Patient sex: F
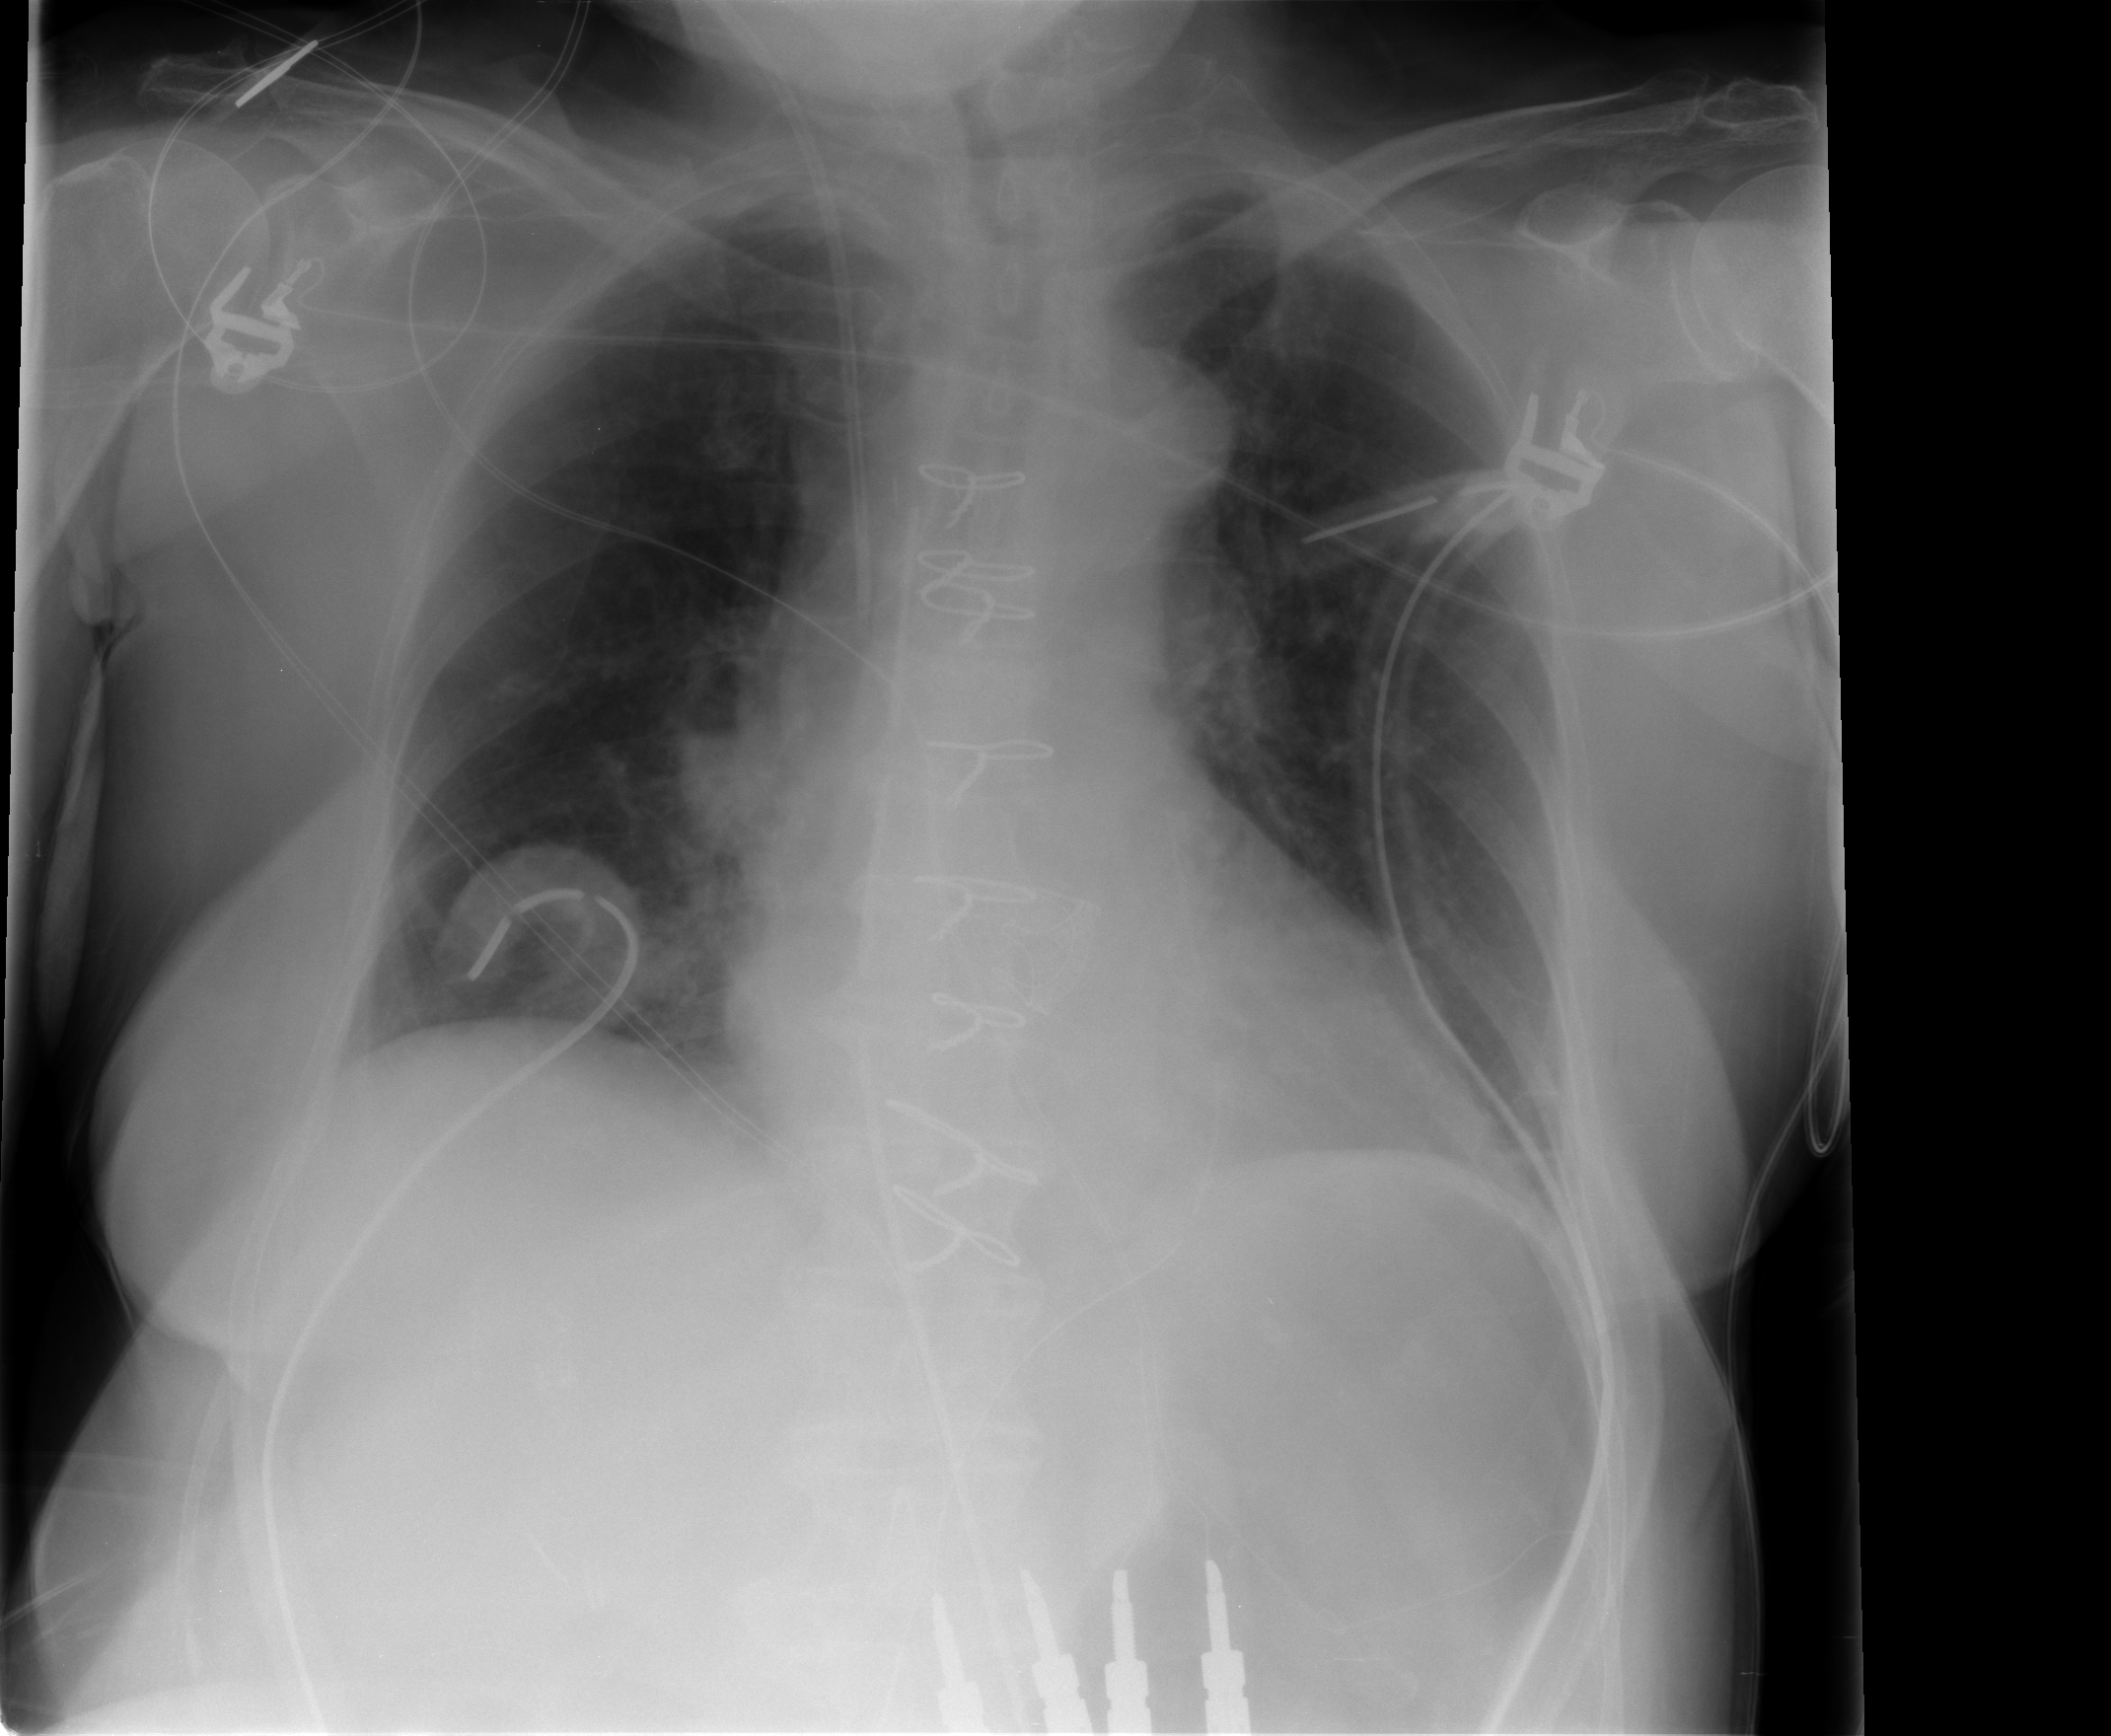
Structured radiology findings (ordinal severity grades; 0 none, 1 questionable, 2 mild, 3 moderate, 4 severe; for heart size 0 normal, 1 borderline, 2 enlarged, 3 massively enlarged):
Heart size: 0
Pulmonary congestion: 2
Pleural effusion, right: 0
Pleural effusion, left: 0
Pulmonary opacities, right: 0
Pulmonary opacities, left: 0
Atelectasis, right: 0
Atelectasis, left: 0